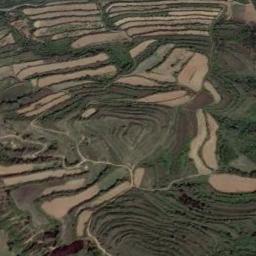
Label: terrace